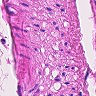
Metastatic tissue present: no